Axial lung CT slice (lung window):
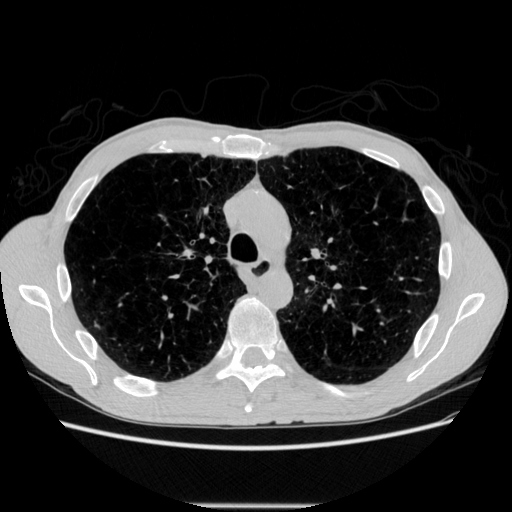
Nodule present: no